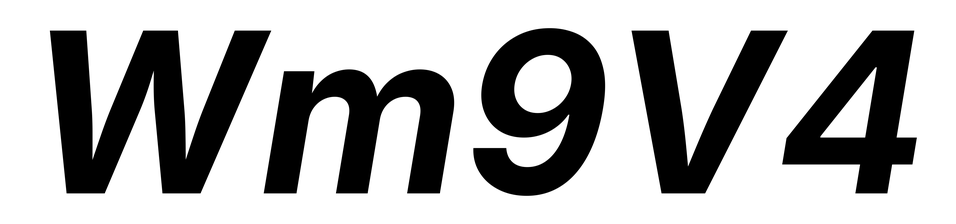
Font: Inter-Italic_Bold_Italic